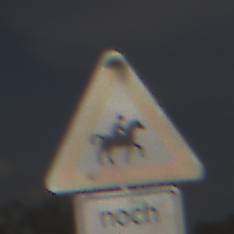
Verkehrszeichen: ReiterLinks
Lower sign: LaengeEinerStrecke4
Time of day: MorningAfternoon
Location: Outdoor (Nature)
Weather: PartlyCloudy
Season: NotSpecified
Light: Natural